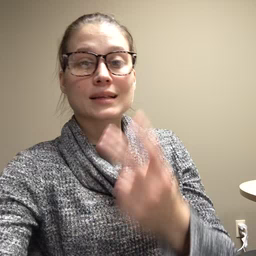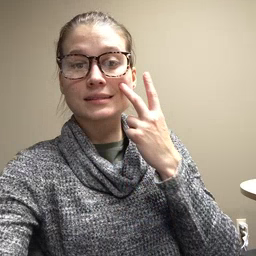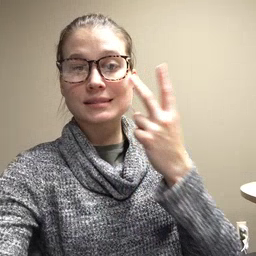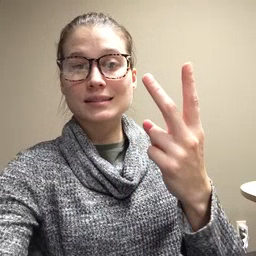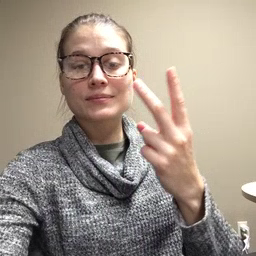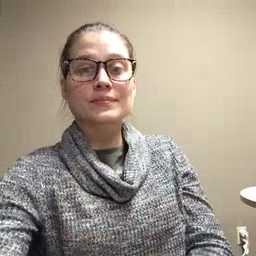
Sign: see